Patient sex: F
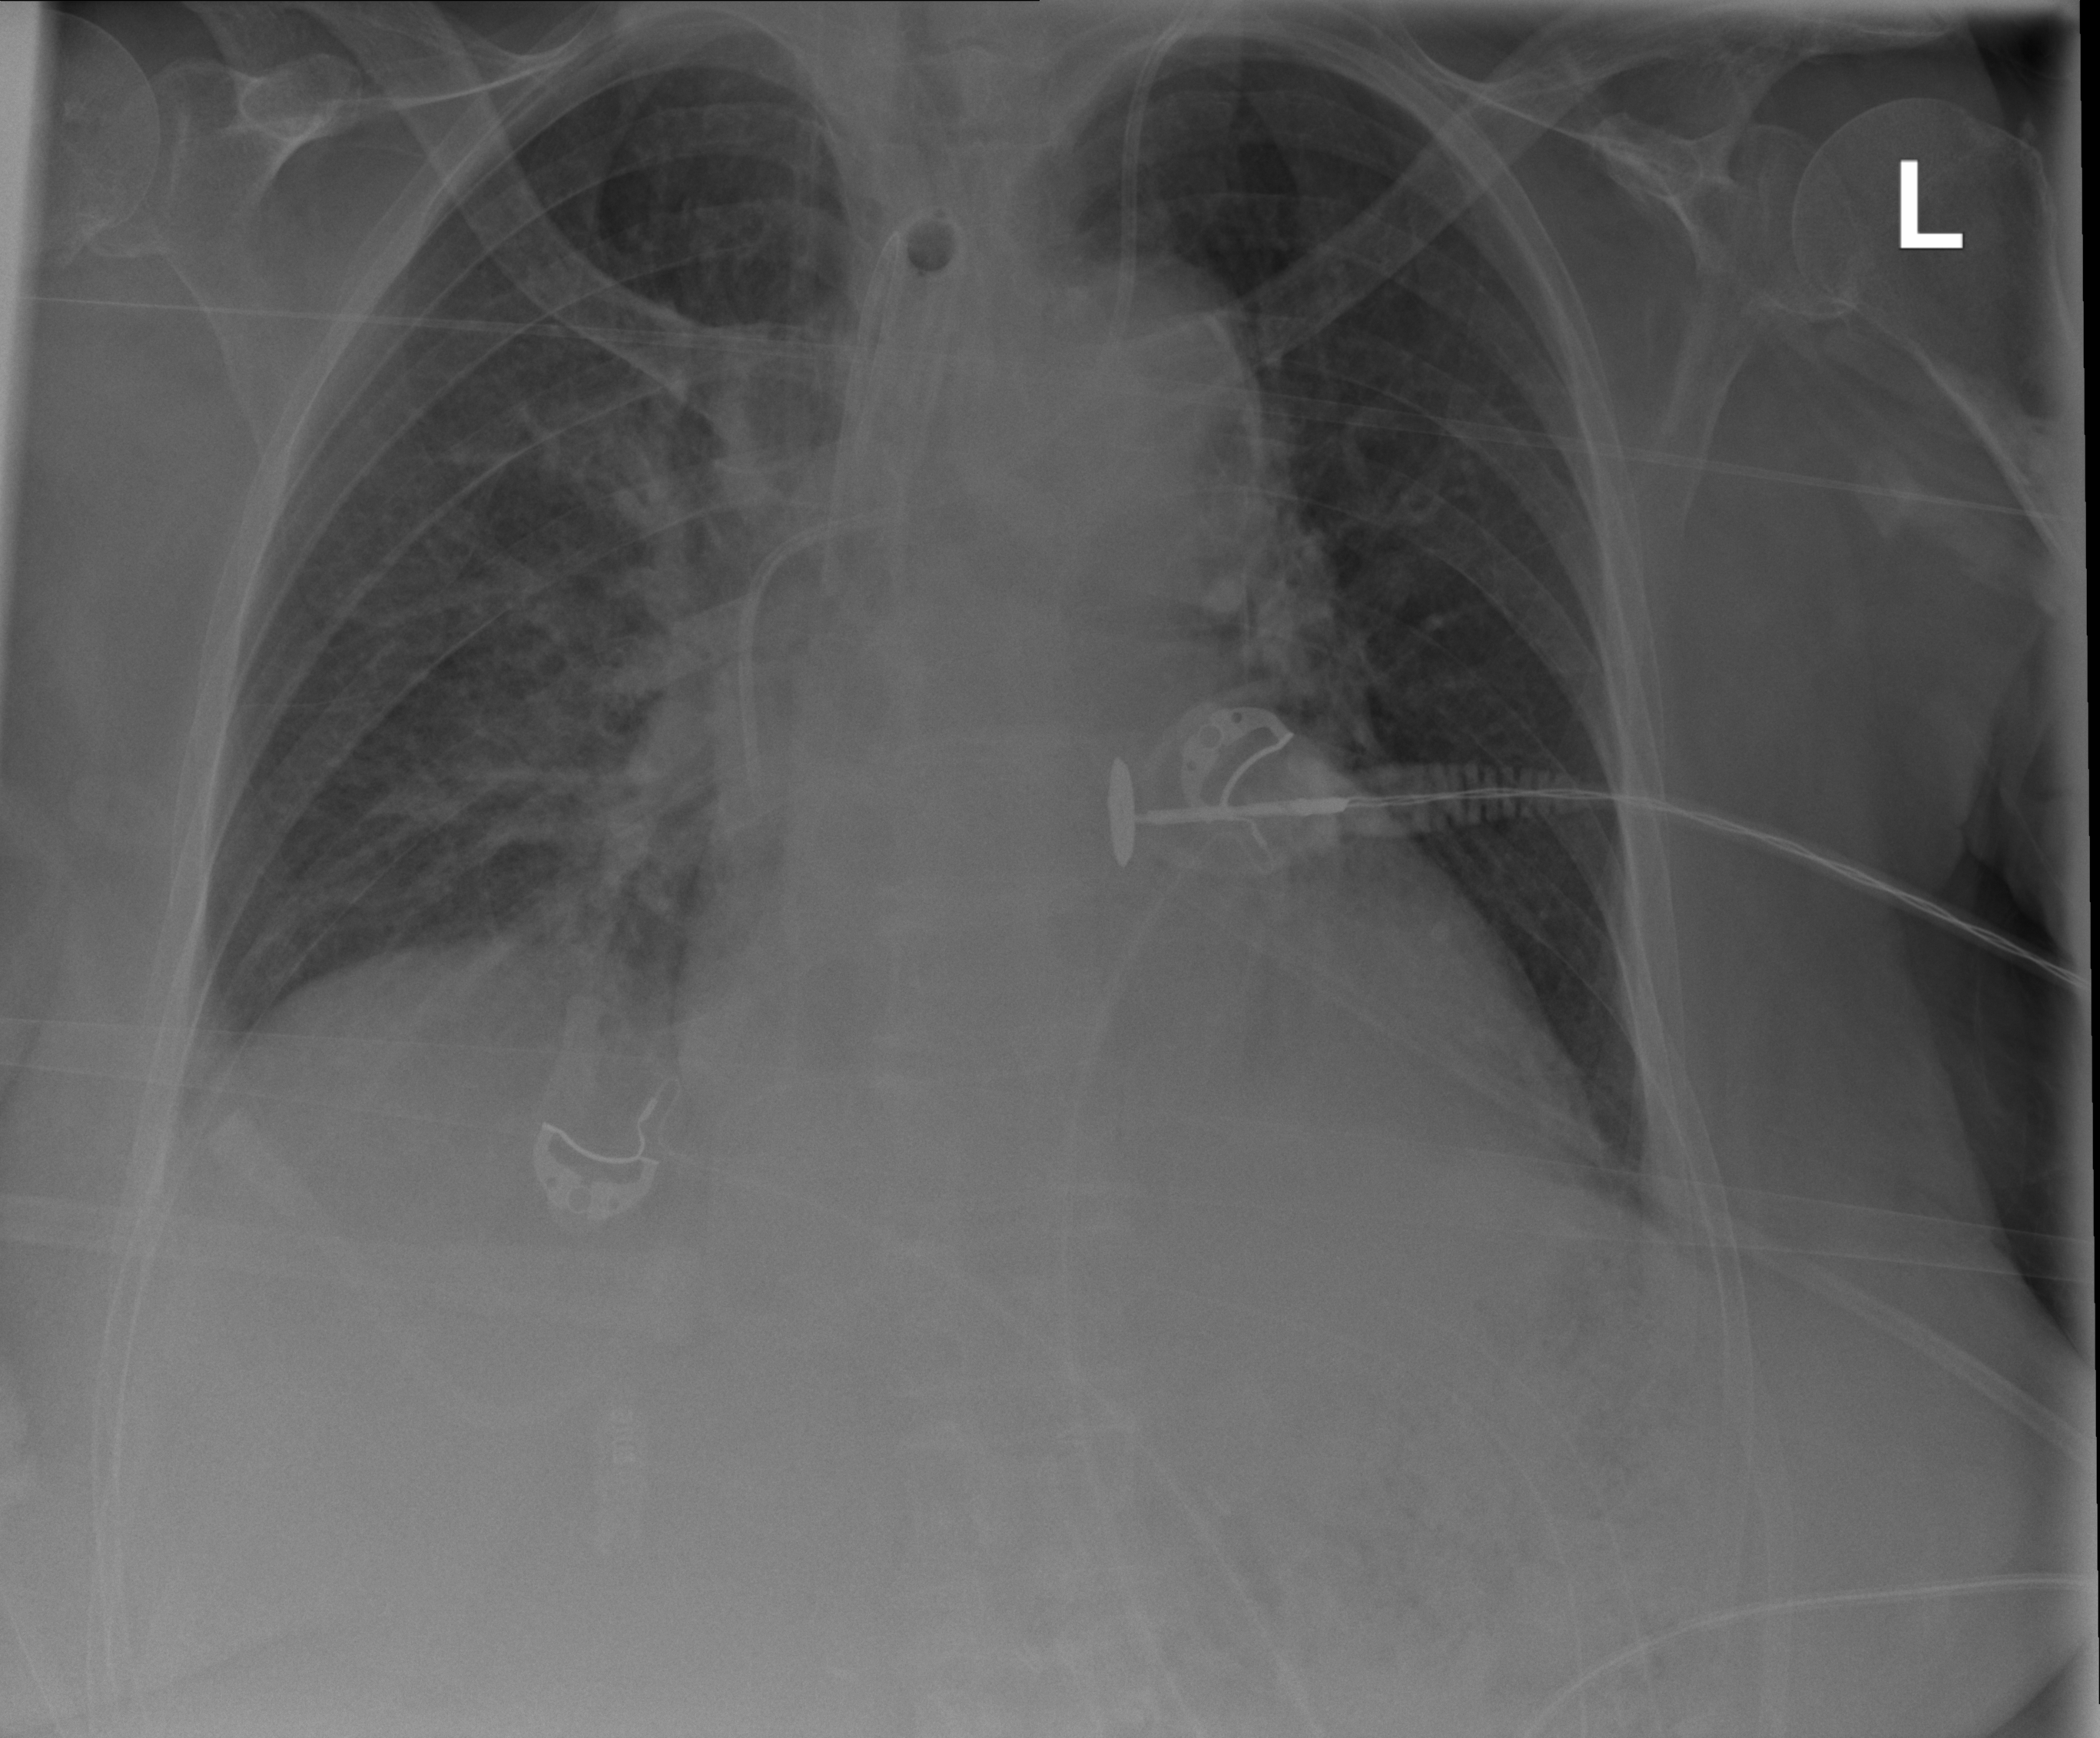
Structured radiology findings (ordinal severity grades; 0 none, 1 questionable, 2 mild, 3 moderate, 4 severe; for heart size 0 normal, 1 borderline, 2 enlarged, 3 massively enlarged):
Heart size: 2
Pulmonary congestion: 1
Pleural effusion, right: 1
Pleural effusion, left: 0
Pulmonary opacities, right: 2
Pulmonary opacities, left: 0
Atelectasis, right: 0
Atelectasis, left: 2